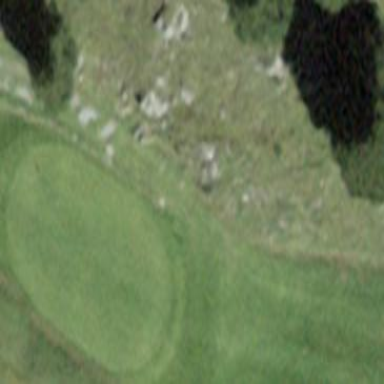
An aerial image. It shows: Picturesque green golfing area with grass land use.